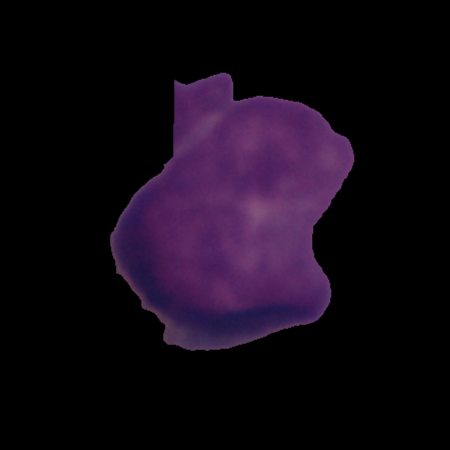
Label: cancer